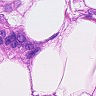
Metastatic tissue present: yes